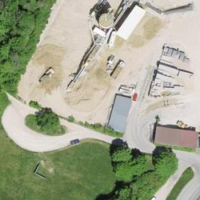
EUNIS habitat code: 56
Species observed at this site:
Corvus corone
Turdus philomelos
Emberiza citrinella
Anthus spinoletta
Dendrocopos major
Turdus viscivorus
Aegithalos caudatus
Buteo buteo
Sylvia atricapilla
Poecile palustris
Phylloscopus collybita
Dendrocoptes medius
Erithacus rubecula
Pica pica
Phoenicurus ochruros
Sitta europaea
Garrulus glandarius
Columba livia
Falco tinnunculus
Picus viridis
Corvus corax
Motacilla cinerea
Cyanistes caeruleus
Troglodytes troglodytes
Streptopelia decaocto
Corvus frugilegus
Fringilla coelebs
Passer domesticus
Lanius collurio
Primula veris
Carduelis carduelis
Turdus merula
Columba palumbus
Ajuga reptans
Parus major
Columba oenas
Milvus milvus
Motacilla alba
Delichon urbicum